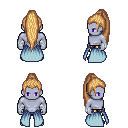
a pixel art fantasy rpg character, male body template, dark elf, purple skin, overskirt, gold greaves, light blonde extra-long topknot hairstyle, white cloth bandages, four views (front, back, left, right), 2x2 character sprite sheet, small pixel art, hard edges, no anti-aliasing